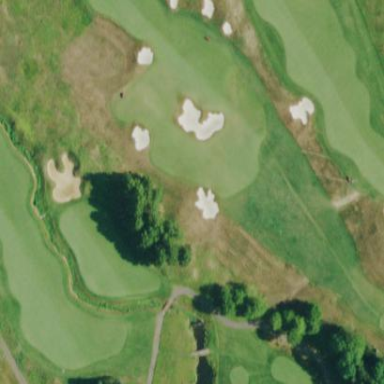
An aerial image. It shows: Rough grassy area used for golf.